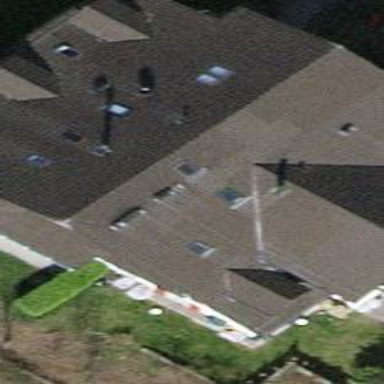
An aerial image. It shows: Building with tiled roof.